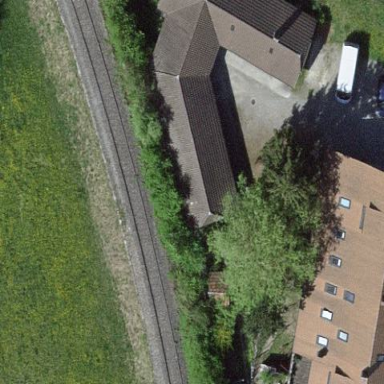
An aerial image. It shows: Garage building.